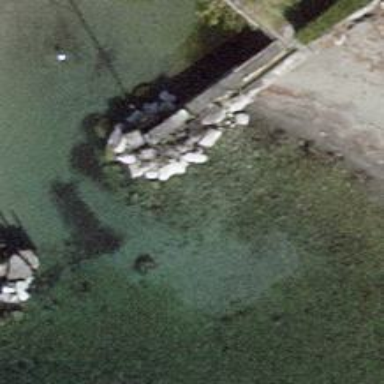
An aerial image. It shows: Man-made pier.